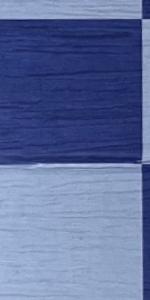
Label: Empty